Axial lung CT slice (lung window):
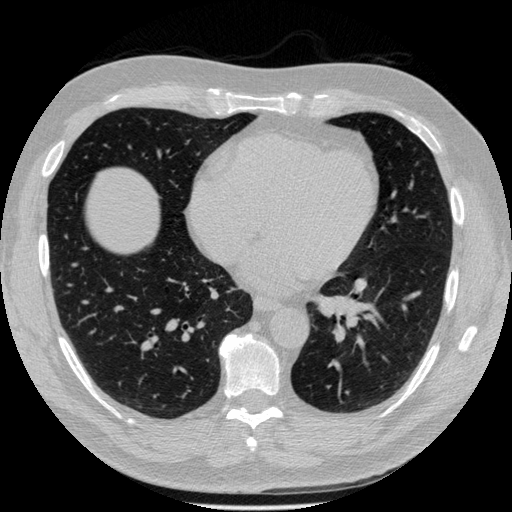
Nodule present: no